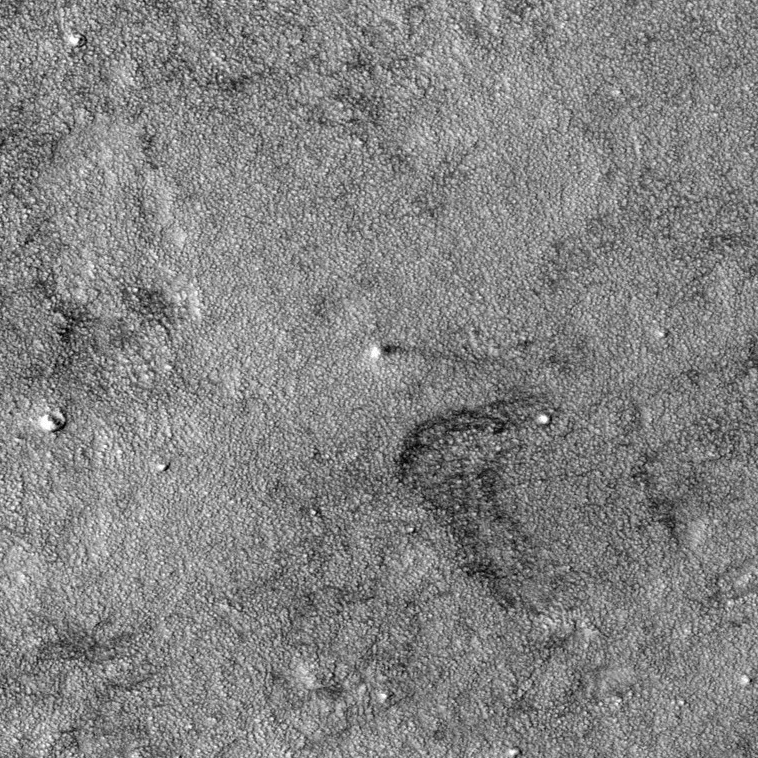
Label: dustdevil